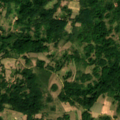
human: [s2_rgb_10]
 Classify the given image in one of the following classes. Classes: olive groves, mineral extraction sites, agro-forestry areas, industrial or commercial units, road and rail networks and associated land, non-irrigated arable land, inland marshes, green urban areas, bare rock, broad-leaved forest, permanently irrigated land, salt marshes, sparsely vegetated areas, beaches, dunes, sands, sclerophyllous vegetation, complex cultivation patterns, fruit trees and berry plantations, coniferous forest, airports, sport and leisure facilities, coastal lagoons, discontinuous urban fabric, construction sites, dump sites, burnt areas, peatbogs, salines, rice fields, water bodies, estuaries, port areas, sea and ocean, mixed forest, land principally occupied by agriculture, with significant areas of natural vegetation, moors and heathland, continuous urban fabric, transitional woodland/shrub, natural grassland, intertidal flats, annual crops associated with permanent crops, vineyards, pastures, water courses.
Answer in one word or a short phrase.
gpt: land principally occupied by agriculture, with significant areas of natural vegetation, broad-leaved forest, transitional woodland/shrub